Field crop: maize
Growth stage: 1
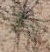
Species: salsola